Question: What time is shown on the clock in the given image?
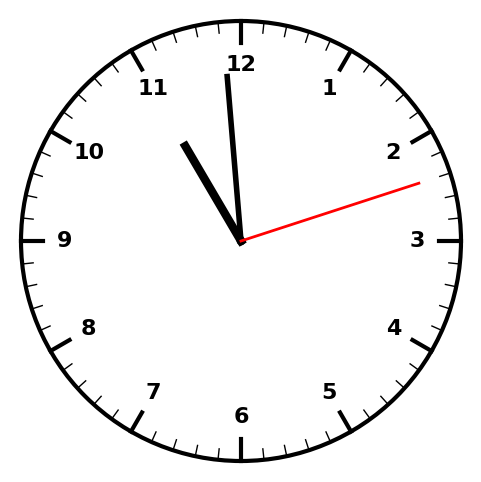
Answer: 10:59:12